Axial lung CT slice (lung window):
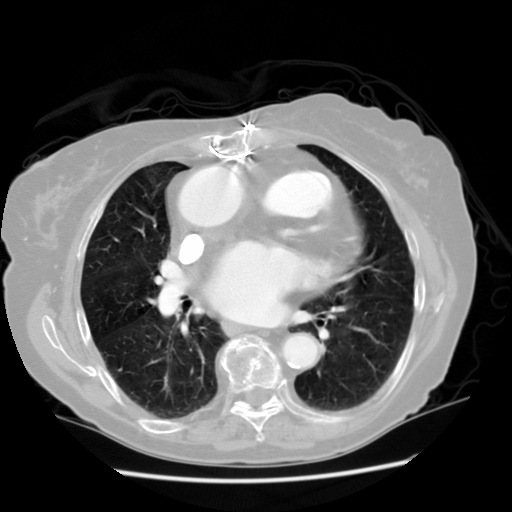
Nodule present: no